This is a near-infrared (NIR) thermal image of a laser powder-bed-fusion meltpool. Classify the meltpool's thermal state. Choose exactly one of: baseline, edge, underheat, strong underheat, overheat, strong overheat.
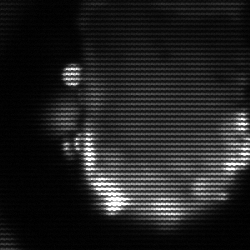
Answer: baseline